Interaction volume radius: 5 \u00c5
Interaction volume height: 30 \u00c5
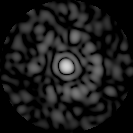
Disorder parameter: 0.826